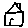
Label: house